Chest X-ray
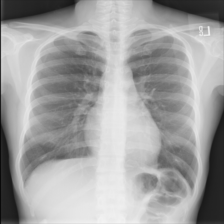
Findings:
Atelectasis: negative
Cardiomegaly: negative
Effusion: negative
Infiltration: negative
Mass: negative
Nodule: negative
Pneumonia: negative
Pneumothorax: negative
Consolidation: negative
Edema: negative
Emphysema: negative
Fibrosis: negative
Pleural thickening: negative
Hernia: negative